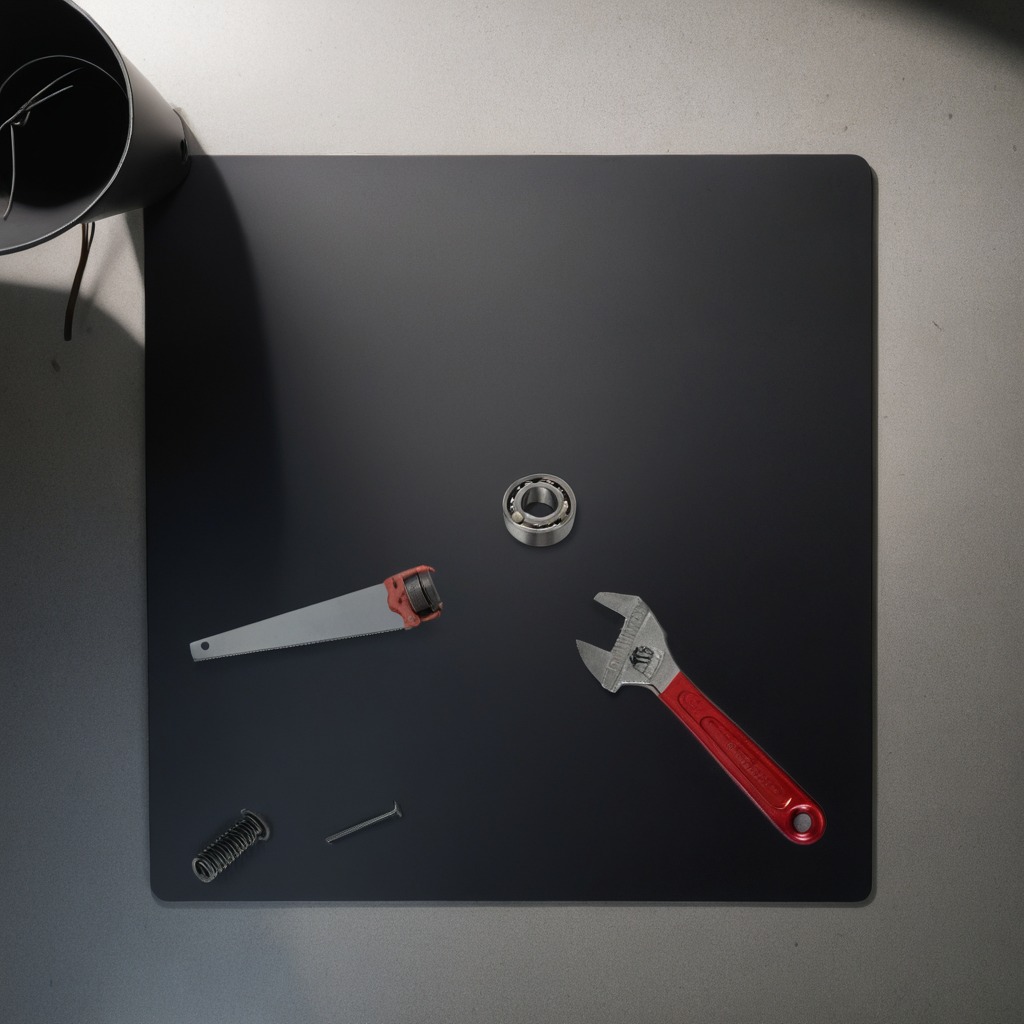
A ball bearing, an iron nail, a coiled metal spring, a saw, and a wrench are lying on a clean granite tabletop inside a workshop under bright overhead lighting crisp shadows high clarity worn but beneath the mat.